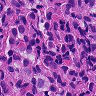
Metastatic tissue present: yes